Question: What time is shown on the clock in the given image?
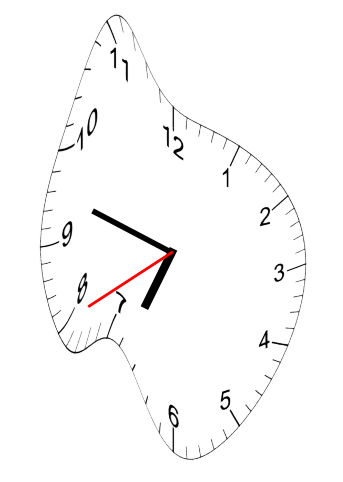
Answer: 06:47:40